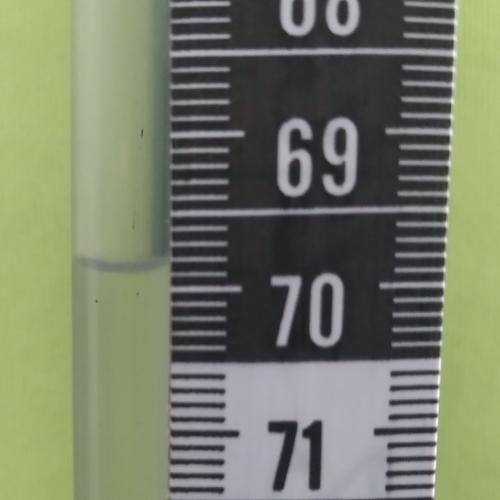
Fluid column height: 69.8 cm